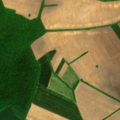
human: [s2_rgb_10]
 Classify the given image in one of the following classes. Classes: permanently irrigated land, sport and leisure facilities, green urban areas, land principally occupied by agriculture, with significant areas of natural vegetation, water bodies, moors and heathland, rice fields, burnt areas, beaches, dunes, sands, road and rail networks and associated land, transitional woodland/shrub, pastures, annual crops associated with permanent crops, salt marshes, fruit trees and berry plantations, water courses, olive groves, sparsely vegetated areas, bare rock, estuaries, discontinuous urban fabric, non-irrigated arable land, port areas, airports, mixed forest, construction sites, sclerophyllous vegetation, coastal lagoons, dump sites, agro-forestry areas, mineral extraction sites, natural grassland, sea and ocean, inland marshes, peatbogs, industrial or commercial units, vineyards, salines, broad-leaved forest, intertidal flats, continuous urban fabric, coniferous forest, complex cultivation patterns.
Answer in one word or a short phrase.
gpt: non-irrigated arable land, transitional woodland/shrub